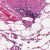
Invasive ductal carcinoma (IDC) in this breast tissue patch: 0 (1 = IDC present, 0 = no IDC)